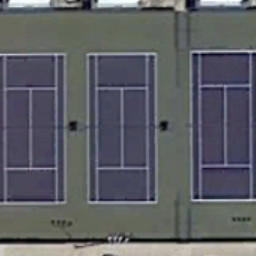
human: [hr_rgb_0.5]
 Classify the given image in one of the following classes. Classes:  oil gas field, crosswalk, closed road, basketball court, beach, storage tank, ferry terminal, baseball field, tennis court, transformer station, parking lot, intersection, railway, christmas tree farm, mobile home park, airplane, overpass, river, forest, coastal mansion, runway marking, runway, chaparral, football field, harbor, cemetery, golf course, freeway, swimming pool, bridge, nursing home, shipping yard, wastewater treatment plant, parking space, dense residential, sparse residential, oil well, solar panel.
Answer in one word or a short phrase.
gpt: tennis court